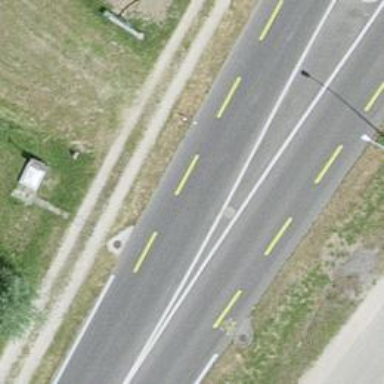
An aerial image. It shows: Secondary road.